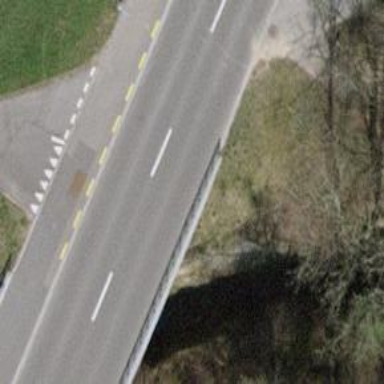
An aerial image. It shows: Tertiary road with asphalt surface and cycle track on the right.